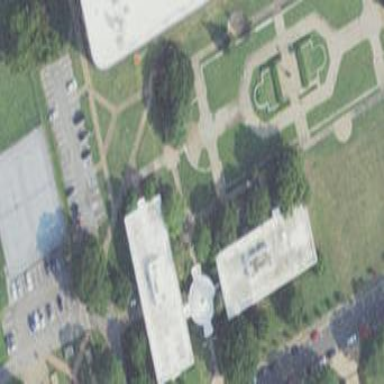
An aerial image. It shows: View of university building.